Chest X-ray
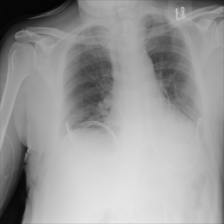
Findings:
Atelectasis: positive
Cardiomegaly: negative
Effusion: negative
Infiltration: negative
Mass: negative
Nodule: negative
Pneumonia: negative
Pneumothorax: positive
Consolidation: negative
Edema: negative
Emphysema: negative
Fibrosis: negative
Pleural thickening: negative
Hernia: negative